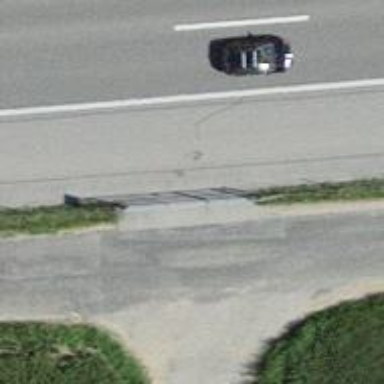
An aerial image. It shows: Gate.